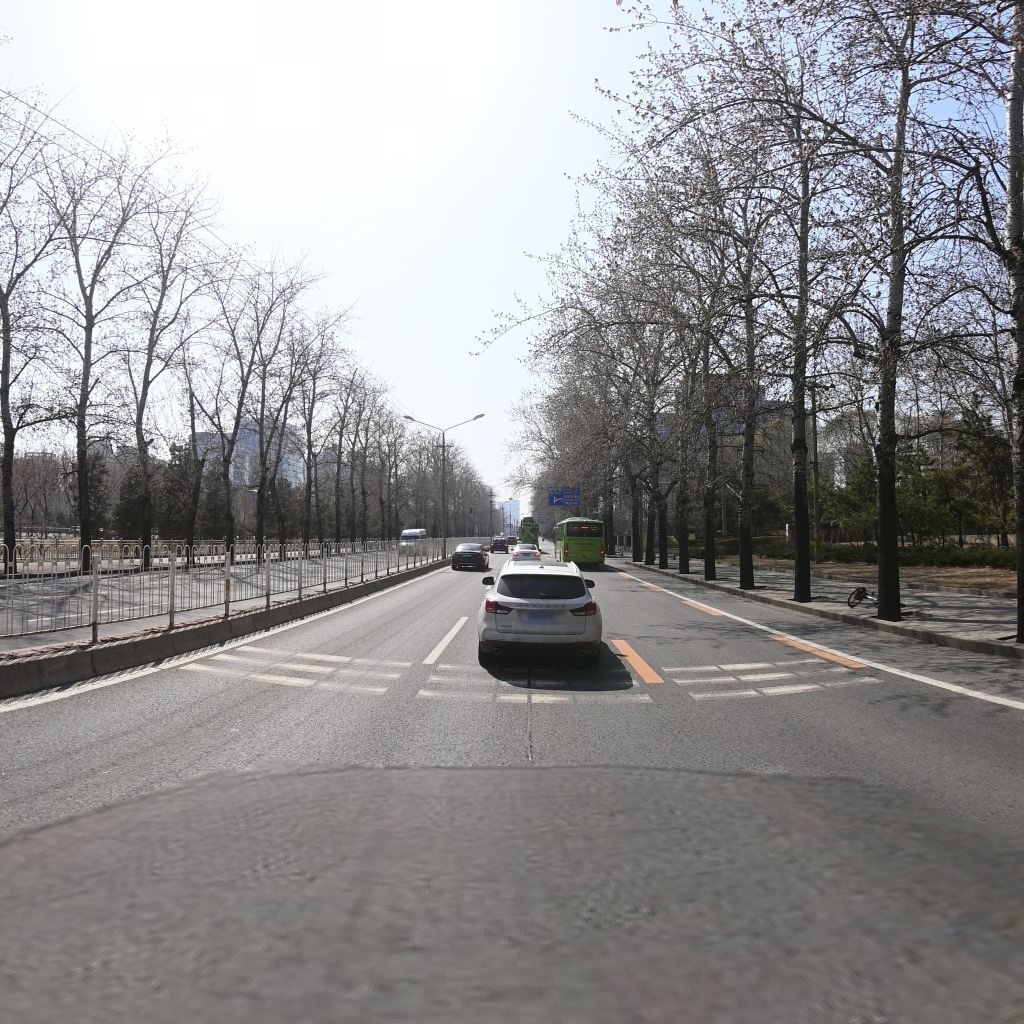
Region: Chaoyang
Road damage annotations: longitudinal patch